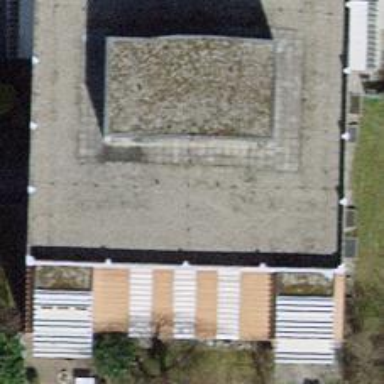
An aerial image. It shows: Flat-roofed building.